Field crop: maize
Growth stage: 1
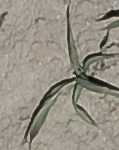
Species: sorghum